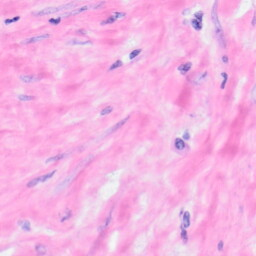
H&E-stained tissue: Kidney